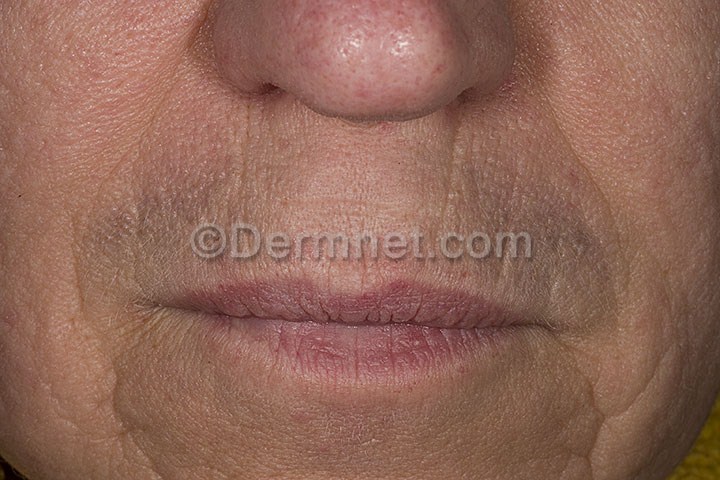
Disease: Acne and Rosacea Photos